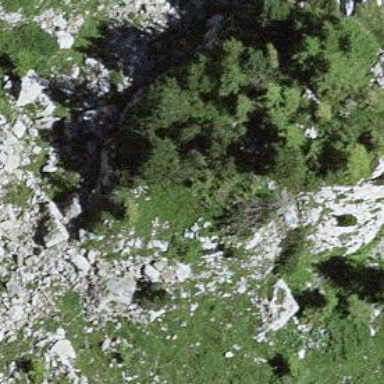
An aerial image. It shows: Natural rock formation.